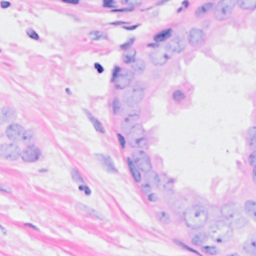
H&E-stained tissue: Breast